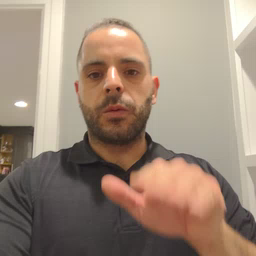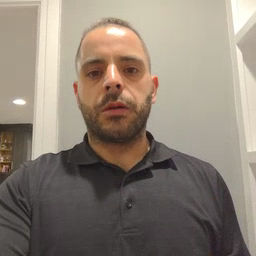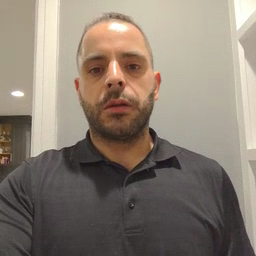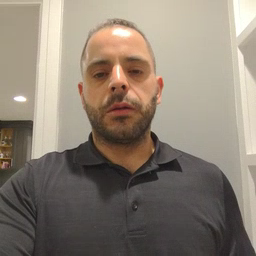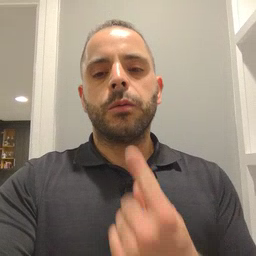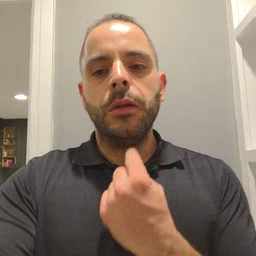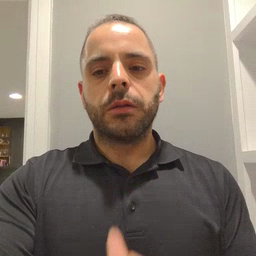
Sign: red